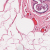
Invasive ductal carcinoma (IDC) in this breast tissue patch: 0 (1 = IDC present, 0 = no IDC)